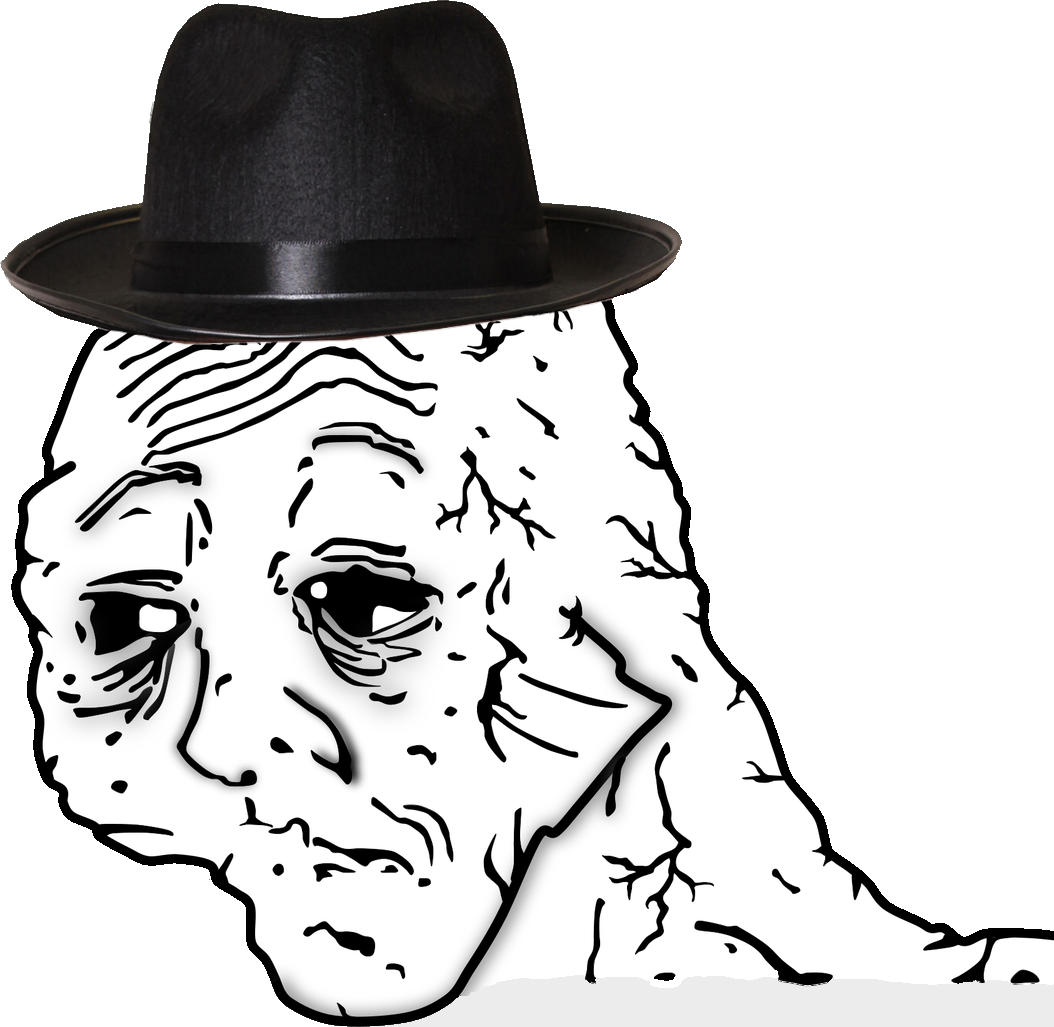
Label: 5_Yes_Honey